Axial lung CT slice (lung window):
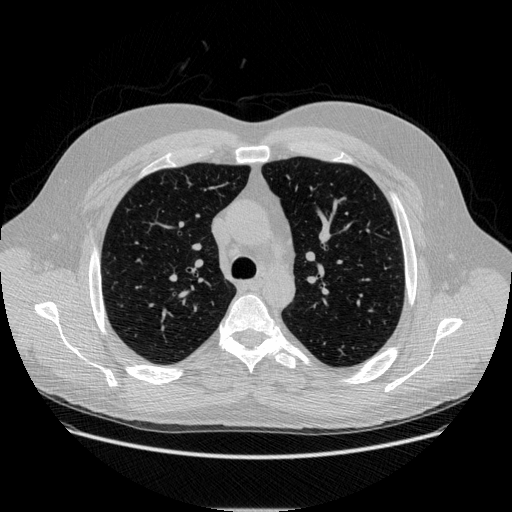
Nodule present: no